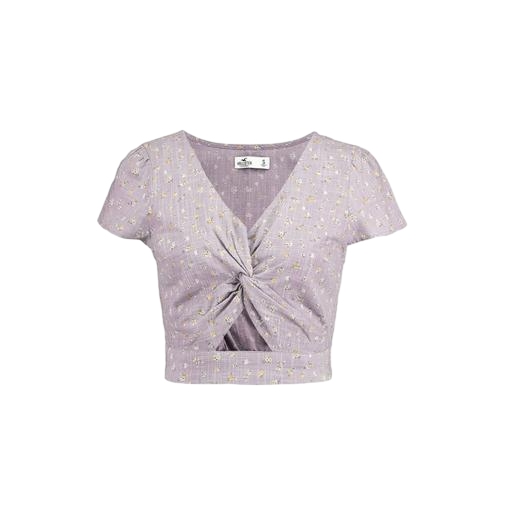
t-shirt twist graphic, short-sleeve top only macy, violet colored shirt, white background